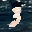
Label: 3